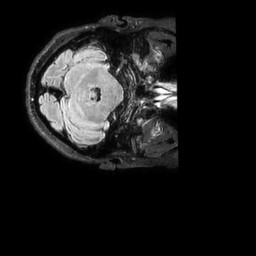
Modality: FLAIR
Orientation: axial
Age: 53
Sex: female
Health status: ill
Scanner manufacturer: philips
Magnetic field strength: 3 T
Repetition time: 4.8 s
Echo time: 0.3031 s